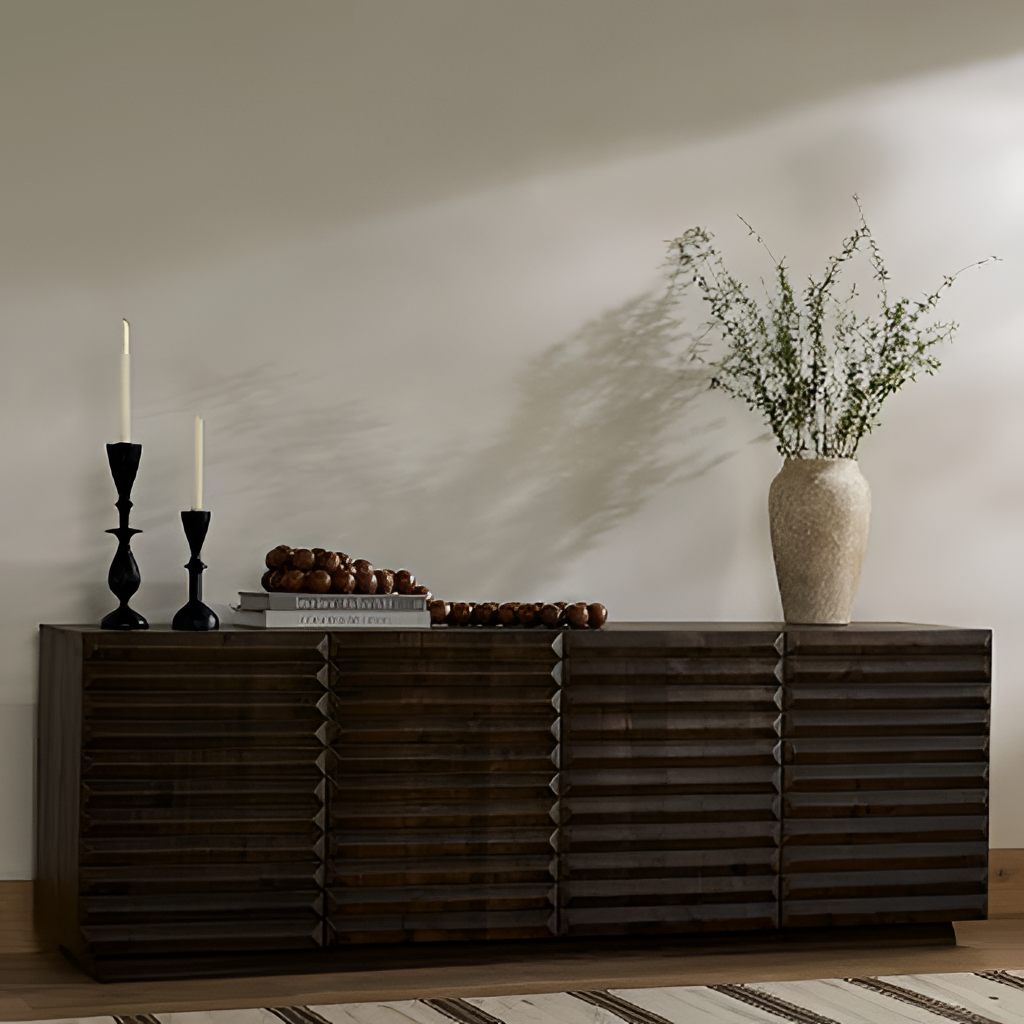
wood sideboard, living room, contemporary, beige paint wallpaper, with solid pattern, wood flooring, with plank pattern